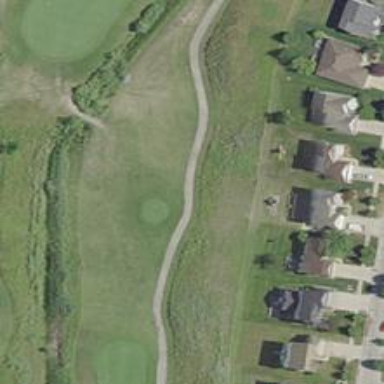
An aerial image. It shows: Water hazard on golf course. The hazard is natural water feature.